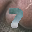
Label: 7